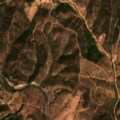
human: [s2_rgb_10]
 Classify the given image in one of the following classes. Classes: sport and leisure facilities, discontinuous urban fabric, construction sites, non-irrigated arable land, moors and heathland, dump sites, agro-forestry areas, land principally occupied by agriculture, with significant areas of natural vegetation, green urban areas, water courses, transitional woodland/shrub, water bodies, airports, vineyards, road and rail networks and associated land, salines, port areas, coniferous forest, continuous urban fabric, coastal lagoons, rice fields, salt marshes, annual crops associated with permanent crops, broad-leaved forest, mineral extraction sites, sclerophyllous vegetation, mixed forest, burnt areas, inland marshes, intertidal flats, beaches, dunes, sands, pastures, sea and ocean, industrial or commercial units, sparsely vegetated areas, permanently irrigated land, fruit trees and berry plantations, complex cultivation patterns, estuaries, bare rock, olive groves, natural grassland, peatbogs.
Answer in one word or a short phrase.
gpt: complex cultivation patterns, sclerophyllous vegetation, transitional woodland/shrub